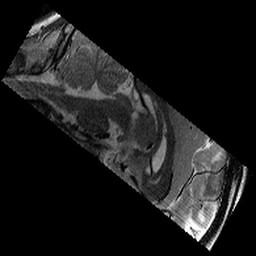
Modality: T2w
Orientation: sagittal
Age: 11
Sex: male
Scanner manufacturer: siemens
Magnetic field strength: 3 T
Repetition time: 9.23 s
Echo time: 0.067 s